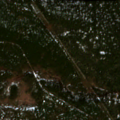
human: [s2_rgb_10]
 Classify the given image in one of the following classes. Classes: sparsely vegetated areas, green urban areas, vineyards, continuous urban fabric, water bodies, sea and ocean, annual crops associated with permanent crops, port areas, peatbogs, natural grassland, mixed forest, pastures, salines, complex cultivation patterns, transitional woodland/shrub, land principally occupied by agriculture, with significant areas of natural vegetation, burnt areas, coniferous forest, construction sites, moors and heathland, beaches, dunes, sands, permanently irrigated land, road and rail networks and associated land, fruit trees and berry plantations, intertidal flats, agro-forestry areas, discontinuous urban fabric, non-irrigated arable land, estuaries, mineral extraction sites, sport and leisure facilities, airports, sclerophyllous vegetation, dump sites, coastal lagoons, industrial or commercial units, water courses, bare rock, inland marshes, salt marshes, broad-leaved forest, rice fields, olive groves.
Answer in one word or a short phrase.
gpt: coniferous forest